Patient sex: M
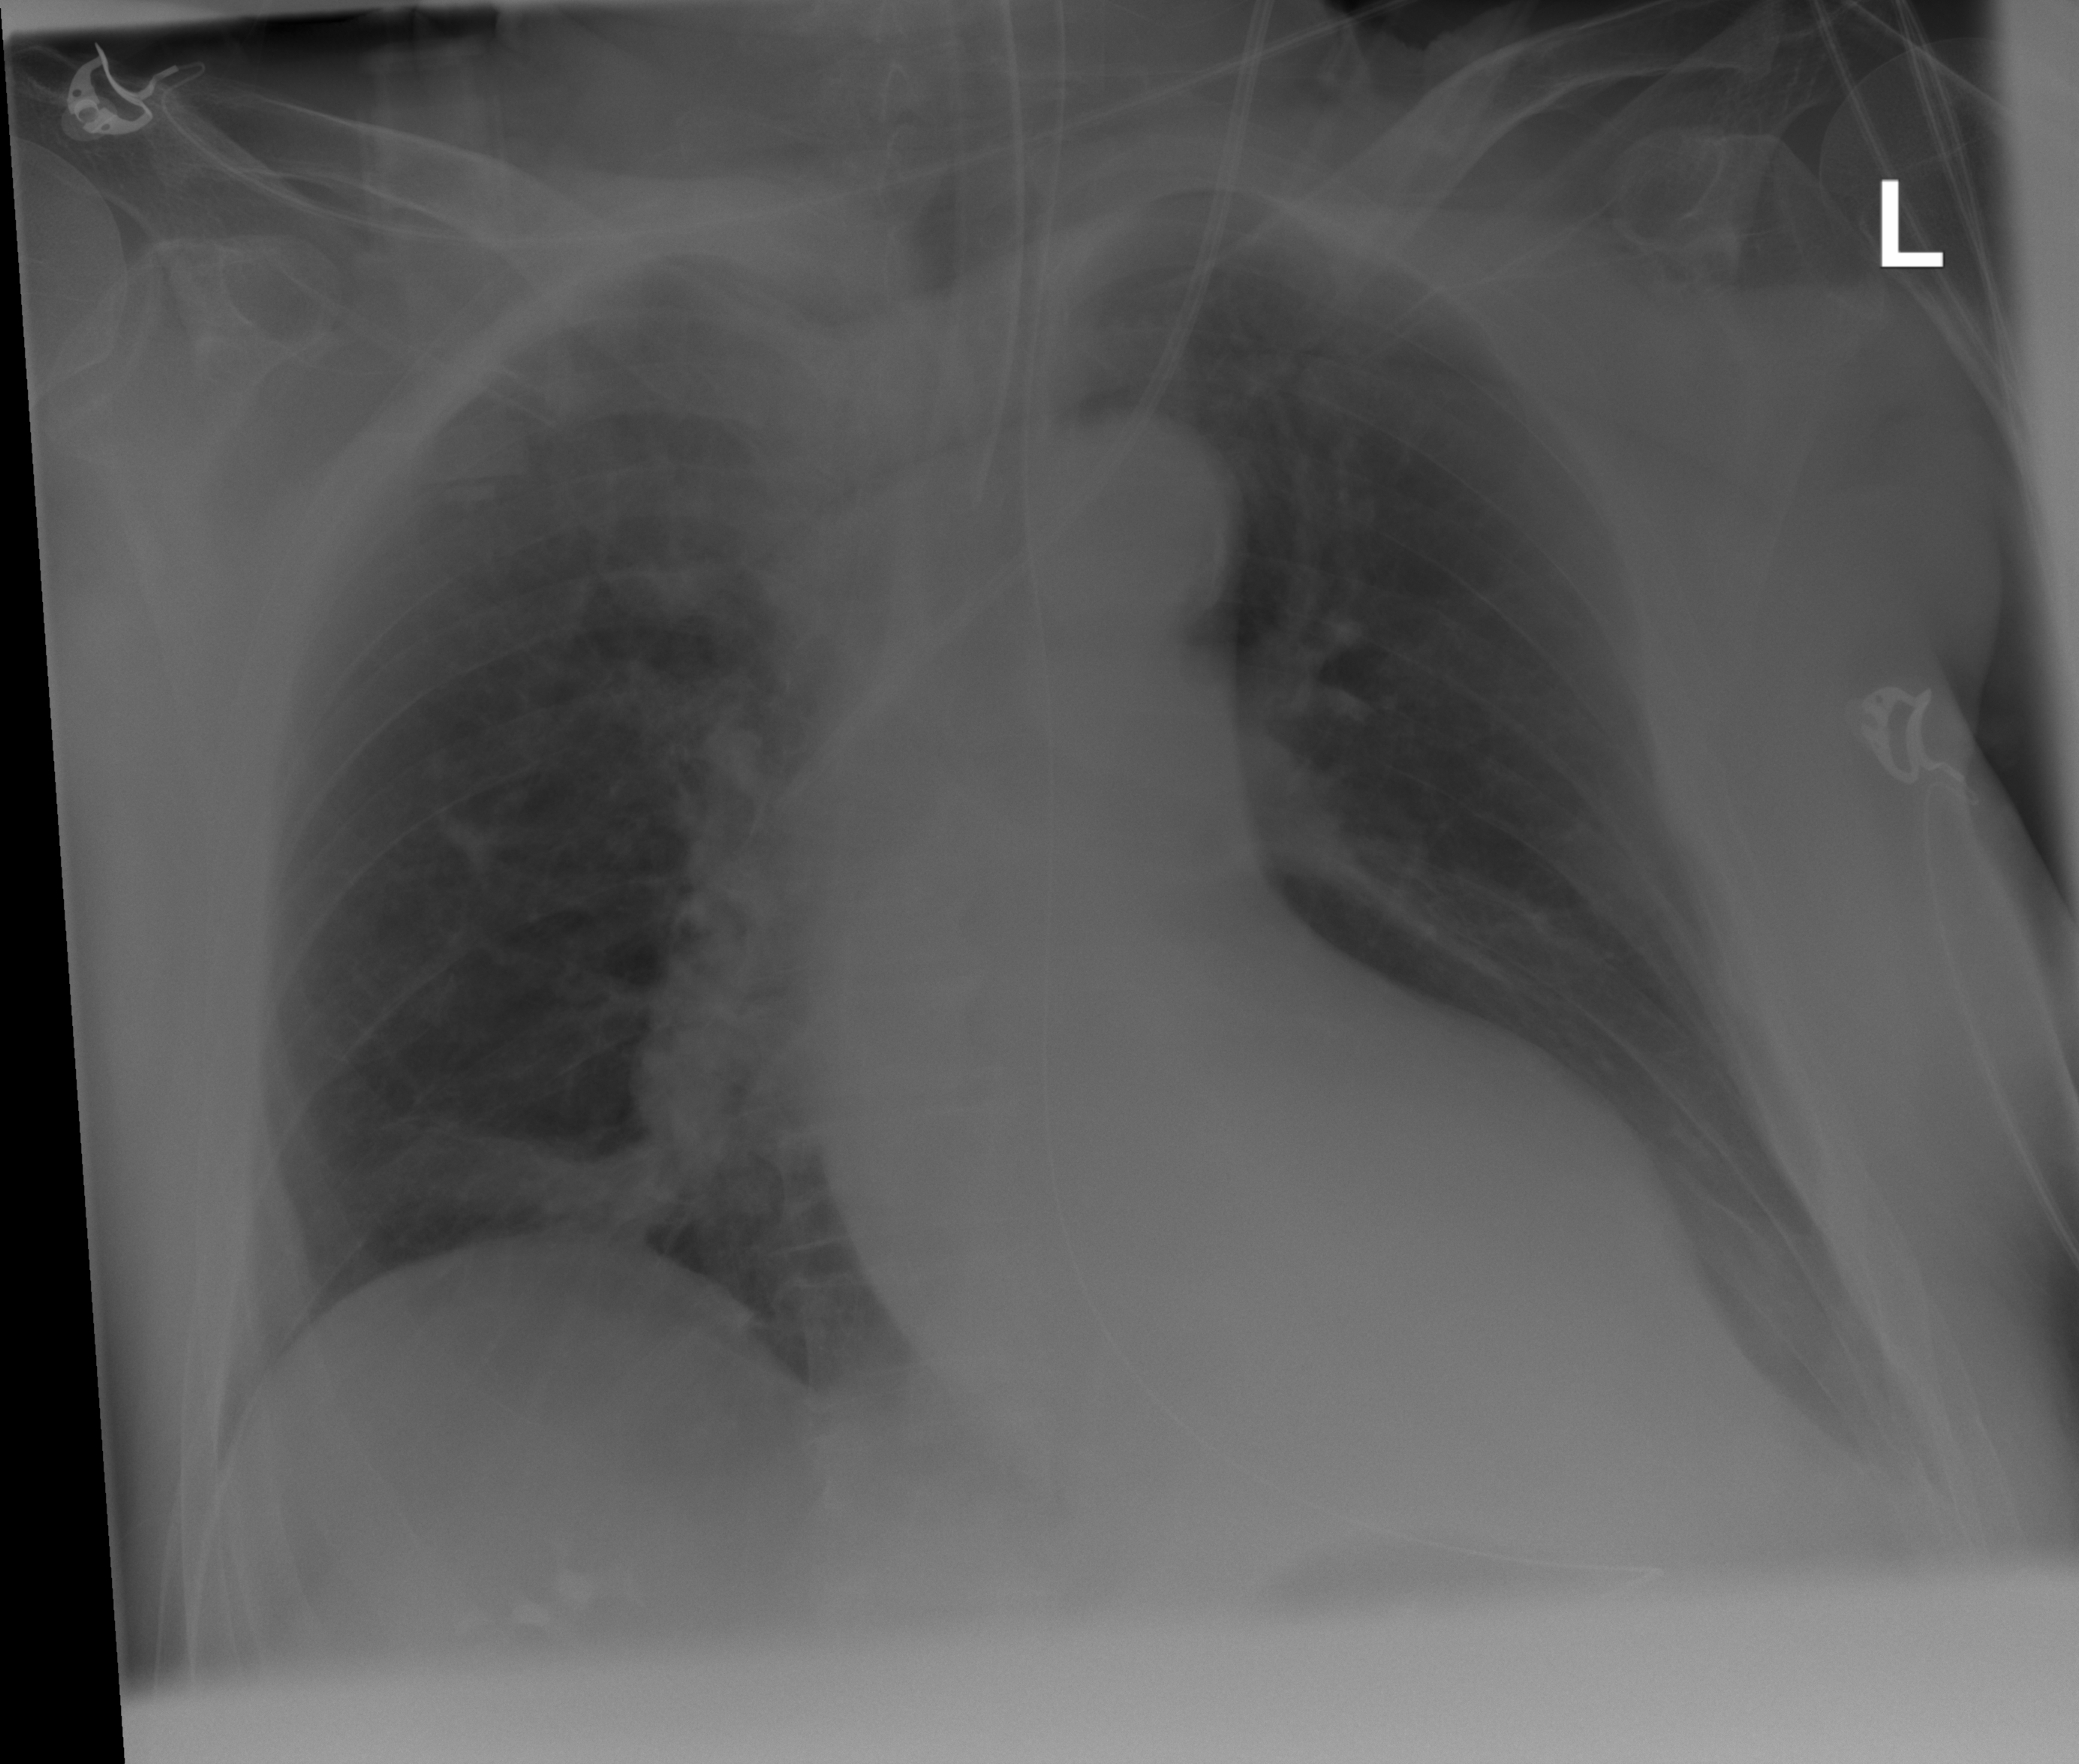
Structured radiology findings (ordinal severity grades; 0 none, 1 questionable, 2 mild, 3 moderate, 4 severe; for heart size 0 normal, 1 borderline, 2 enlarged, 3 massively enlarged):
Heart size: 2
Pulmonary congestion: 0
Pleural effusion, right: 0
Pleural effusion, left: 2
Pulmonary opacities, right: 0
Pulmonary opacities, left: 0
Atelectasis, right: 2
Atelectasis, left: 2